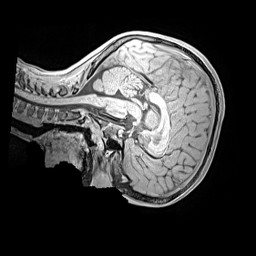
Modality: MP2RAGE
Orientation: sagittal
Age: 9
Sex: female
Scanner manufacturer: siemens
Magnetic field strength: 3 T
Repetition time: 4 s
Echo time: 0.00299 s